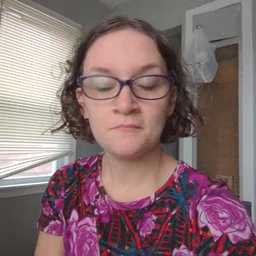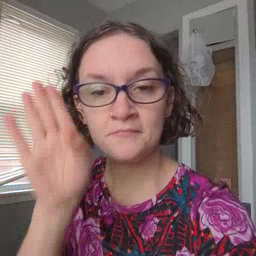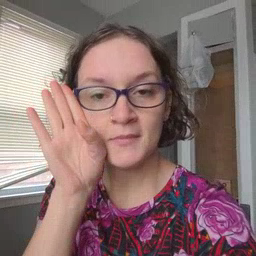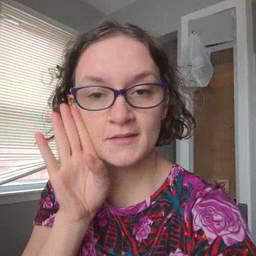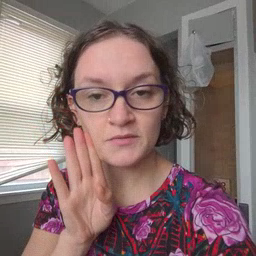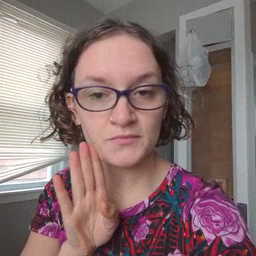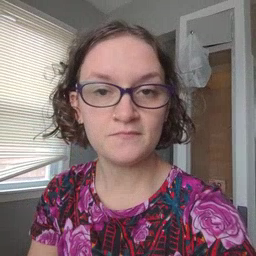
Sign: brown